Field crop: tomato
Growth stage: 1
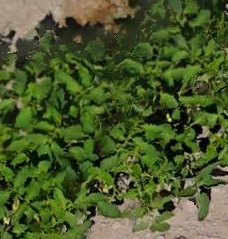
Species: tomato